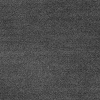
Atmospheric dust classification: dusty